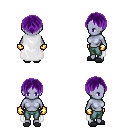
a pixel art fantasy rpg character, female body template, dark elf, purple skin, white cape, teal pants, purple parted hairstyle, gold gloves, gray slippers, four views (front, back, left, right), 2x2 character sprite sheet, small pixel art, hard edges, no anti-aliasing